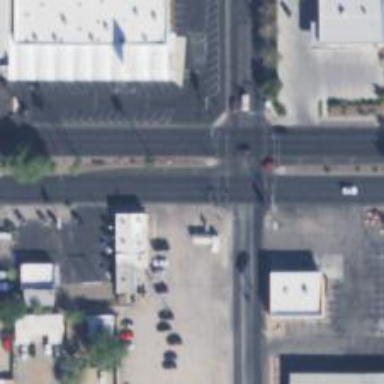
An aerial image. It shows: Marked crossing on the road.